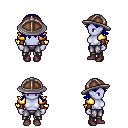
a pixel art fantasy rpg character, female body template, dark elf, purple skin, gold arm armor, metal pants, blue loose hair, chain helm, cloth bracers, maroon shoes, four views (front, back, left, right), 2x2 character sprite sheet, small pixel art, hard edges, no anti-aliasing